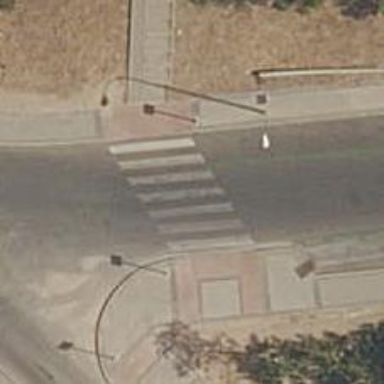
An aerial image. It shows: Uncontrolled zebra crossing on the road.